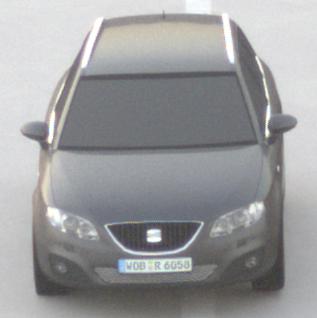
Make: SEAT
Model: Exeo ST 1.6
Detailed model: Exeo (3R) ST
Model produced from: 2010/05
Model produced until: 2010/08
Doors: 5
Color: gray
Road condition: dry road
Daytime: sunrise or sunset
Contrast: low contrast